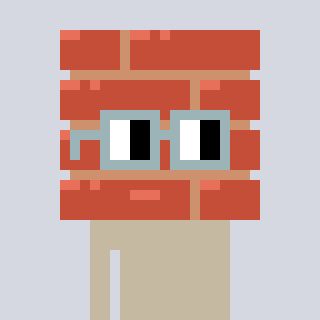
a pixel art character with square dark gray glasses, a wall-shaped head and a hotbrown-colored body on a cool background